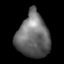
Tissue: lung
Cell type: Epithelial cells
Senescence score: 0.2063
Nuclear area (px): 1401
Mean DAPI intensity: 106.361